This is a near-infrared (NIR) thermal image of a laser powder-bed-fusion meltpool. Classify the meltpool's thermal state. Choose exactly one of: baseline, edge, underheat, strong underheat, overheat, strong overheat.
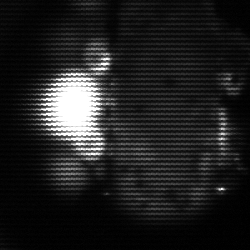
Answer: strong underheat